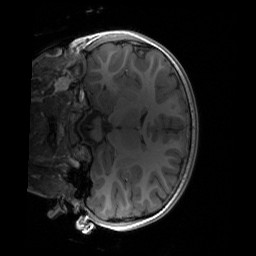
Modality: T1w
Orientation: coronal
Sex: female
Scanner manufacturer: siemens
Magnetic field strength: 3 T
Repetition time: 1.9 s
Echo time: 0.00243 s